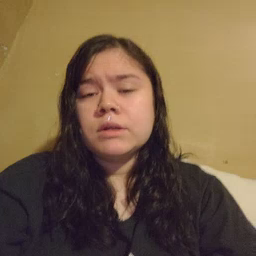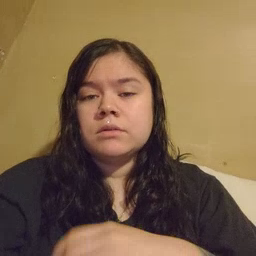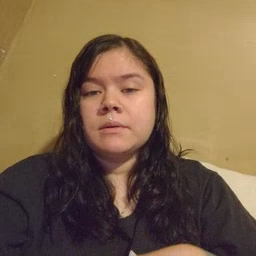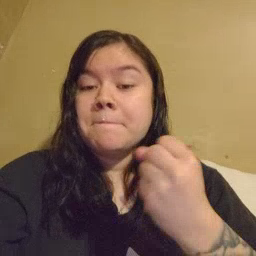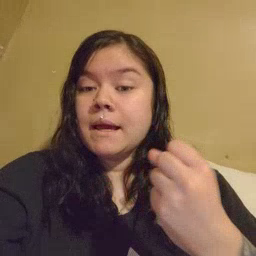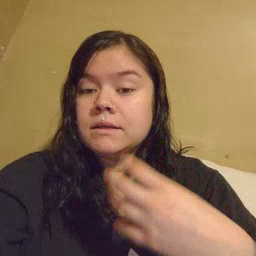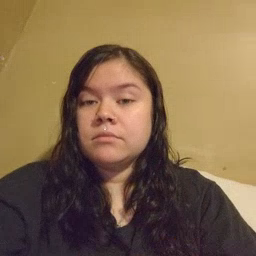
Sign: many